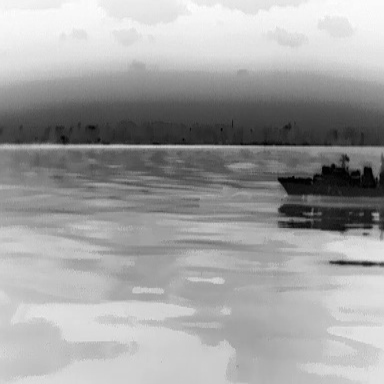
There is a warship in the infrared image.